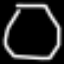
Label: octagon